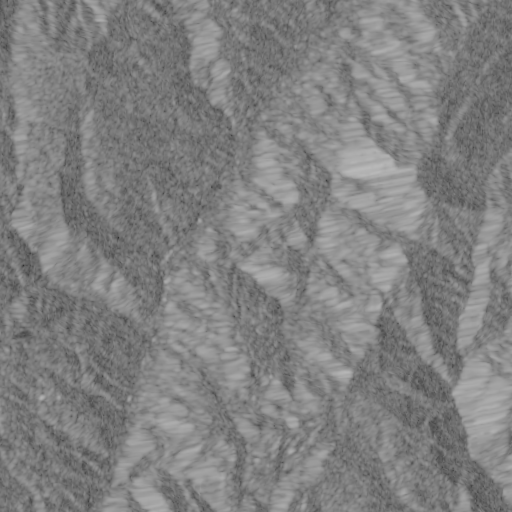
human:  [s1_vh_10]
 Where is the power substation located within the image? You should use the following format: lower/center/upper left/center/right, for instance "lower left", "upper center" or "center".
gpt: The power substation is located in the lower left of the image.
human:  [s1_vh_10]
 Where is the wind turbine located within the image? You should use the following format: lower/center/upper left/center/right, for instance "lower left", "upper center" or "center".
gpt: The wind turbine is located in the upper right of the image.
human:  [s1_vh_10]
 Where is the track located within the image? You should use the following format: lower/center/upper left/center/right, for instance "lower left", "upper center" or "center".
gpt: There is no track in the image.

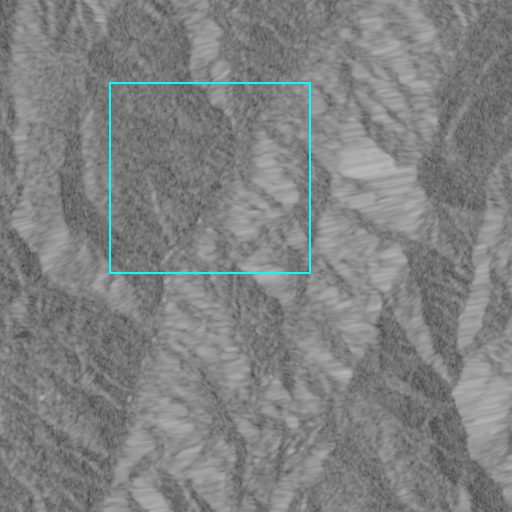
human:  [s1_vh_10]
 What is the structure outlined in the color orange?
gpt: There is no orange outline.
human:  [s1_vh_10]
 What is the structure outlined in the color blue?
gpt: There is no structure outlined in blue.